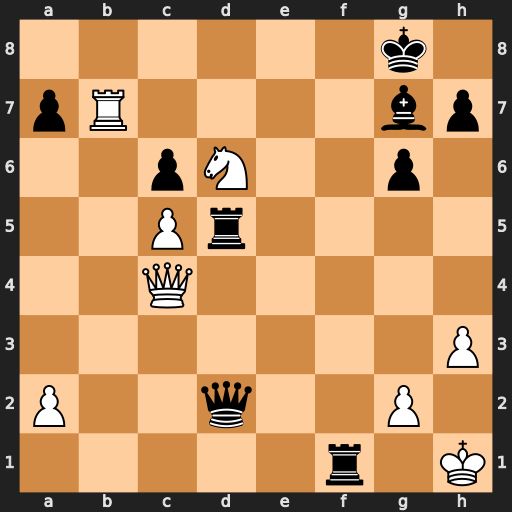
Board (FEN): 6k1/pR4bp/2pN2p1/2Pr4/2Q5/7P/P2q2P1/5r1K
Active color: w
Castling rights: -
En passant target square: -
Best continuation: Qxf1 Qd1 Rb8+ Bf8 Rxf8+